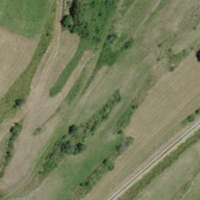
EUNIS habitat code: 24
Species observed at this site:
Fabriciana adippe